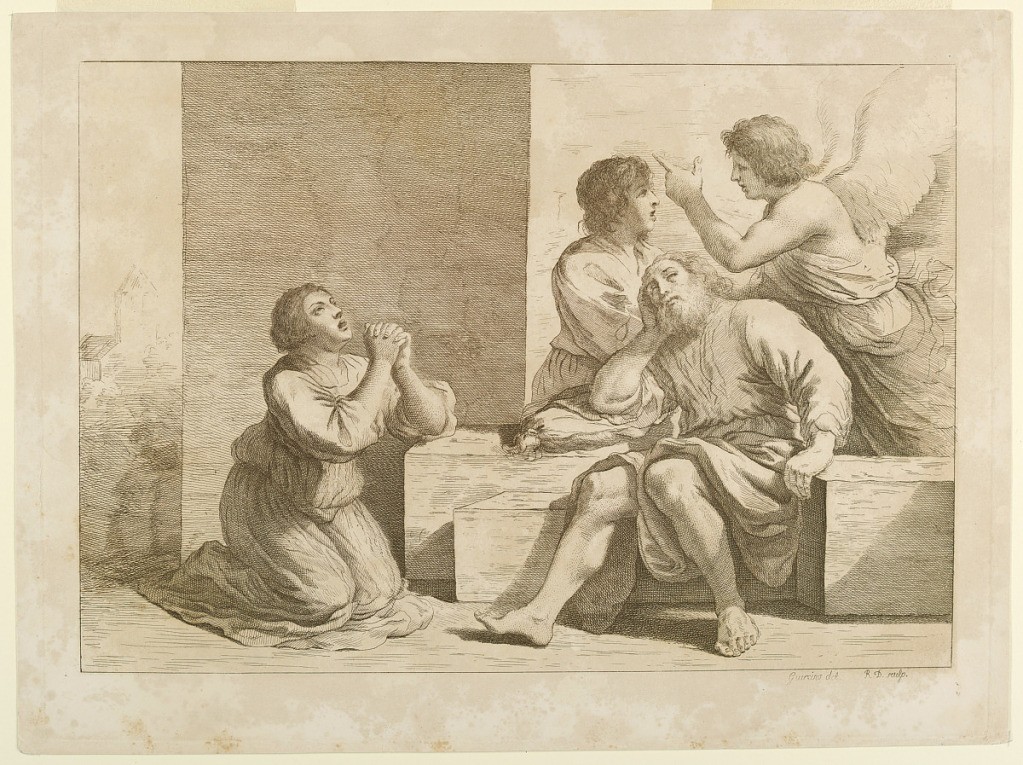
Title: The Angel Appearing to Joseph
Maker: Richard Dighton, British, 1795–1880
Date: ca. 1780–1805
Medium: Engracing in brown ink on paper
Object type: Print
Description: Joseph asleep on steps or marble blocks at the right. Behind him the angel speaks and points to a thrid figure. At the left, a woman is on her knees at prayer, facing the right. A building beyond, far left.